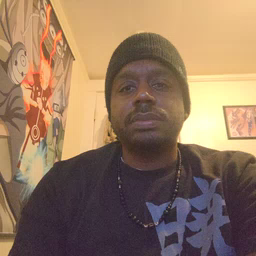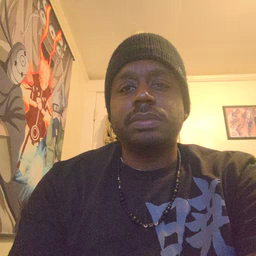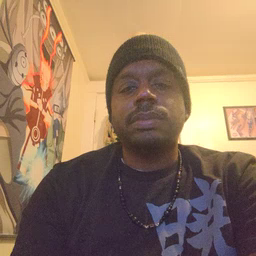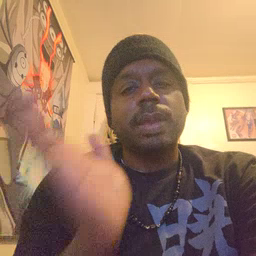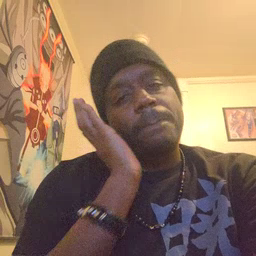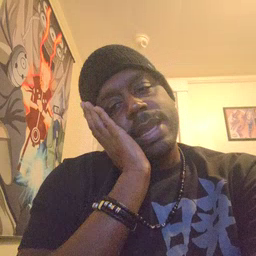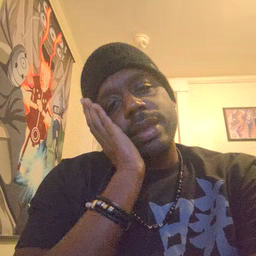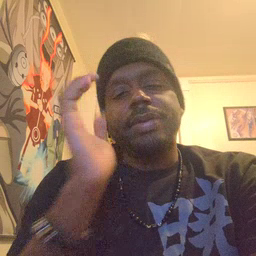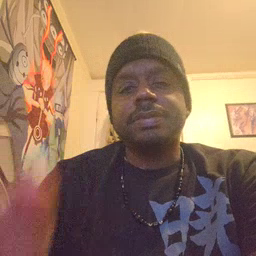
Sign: bed